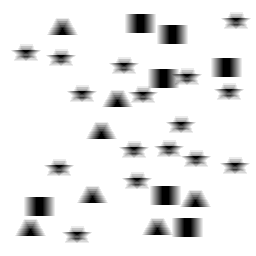
Squares: 7
Triangles: 7
Stars: 16
Total shapes: 30